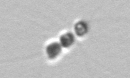
Label: Chaetoceros